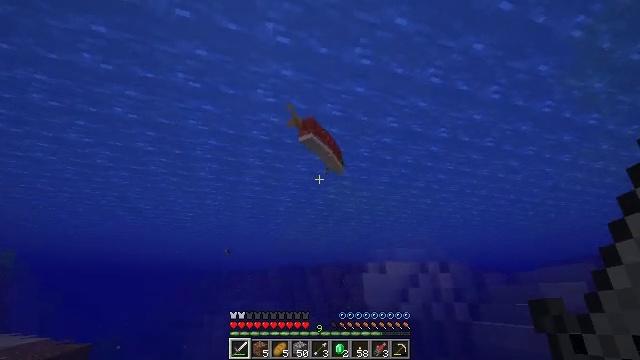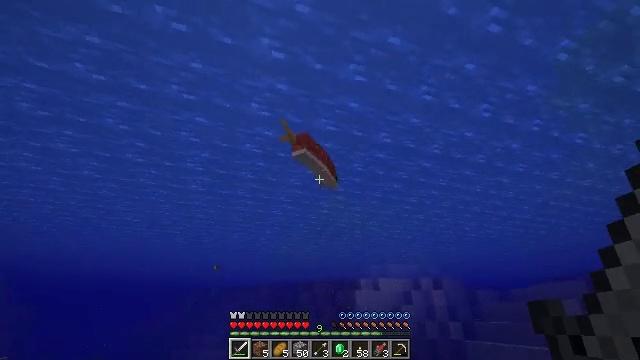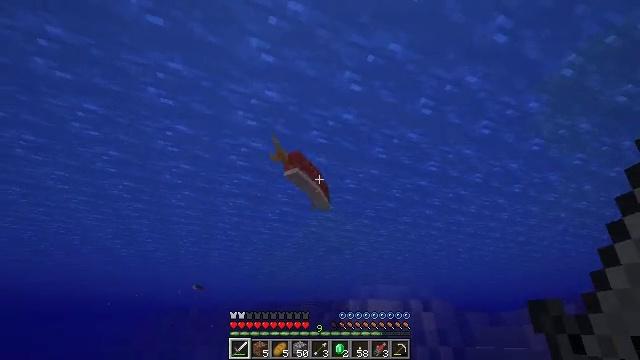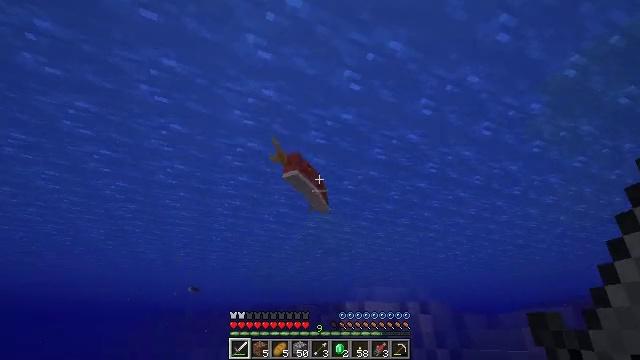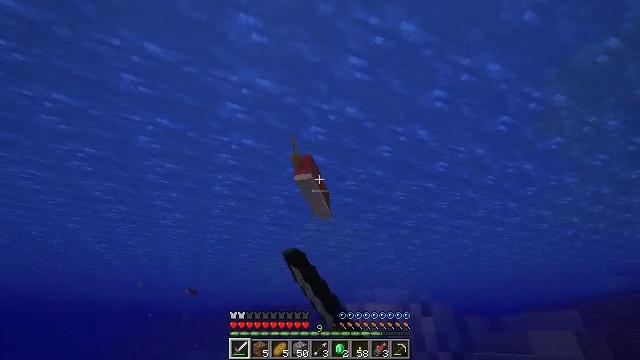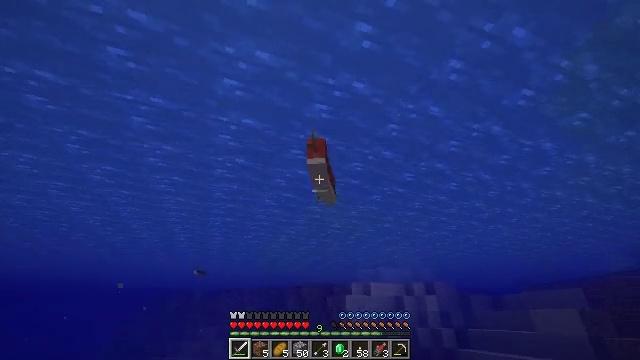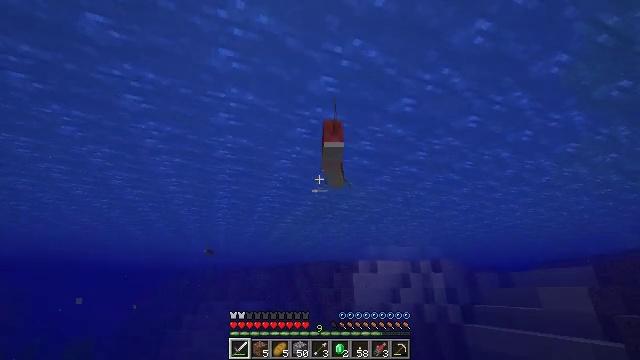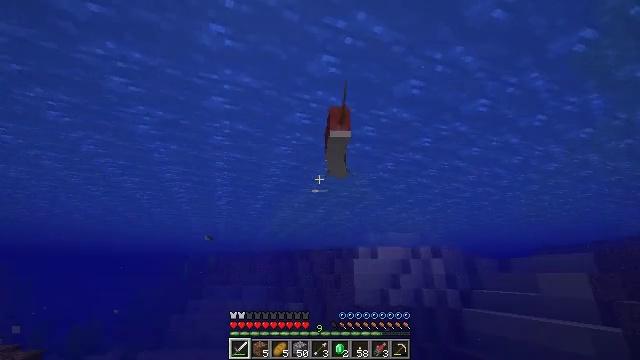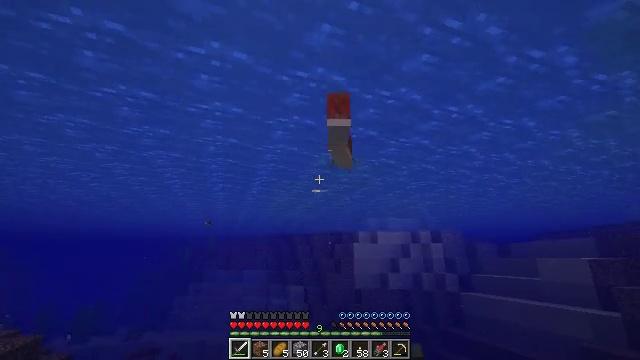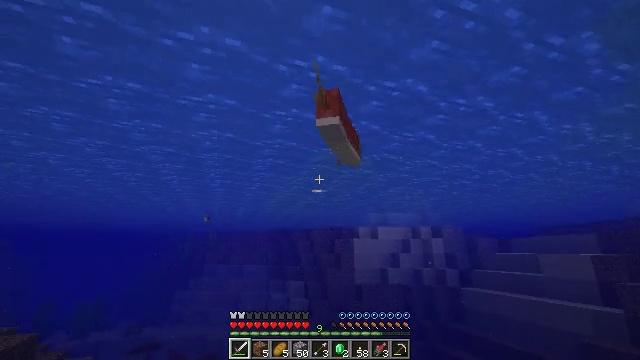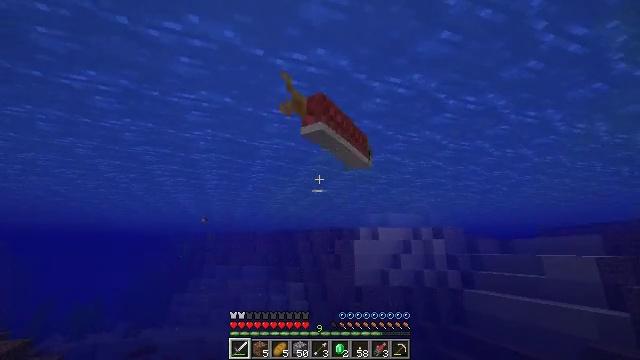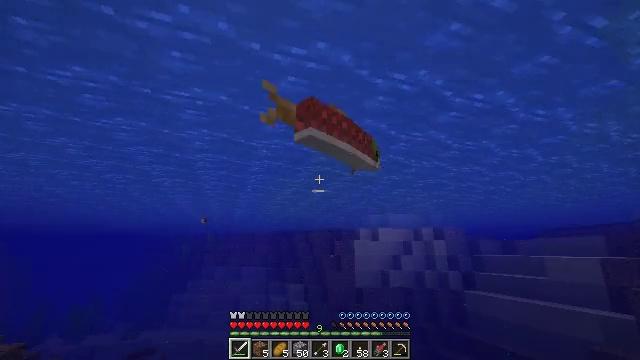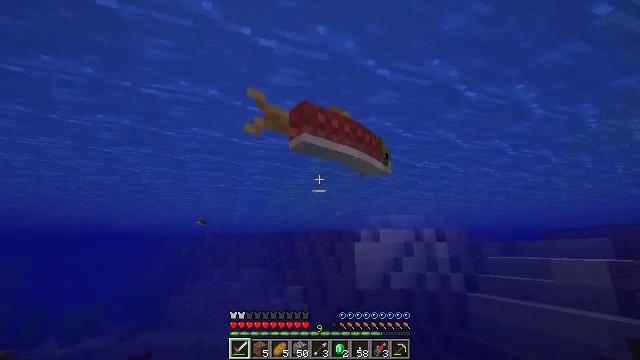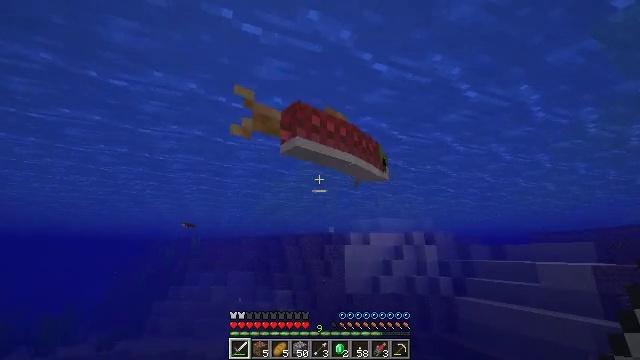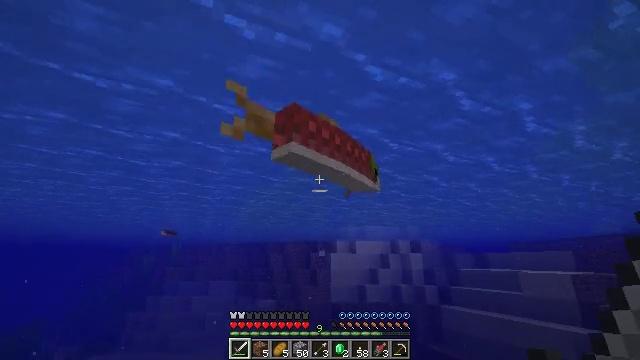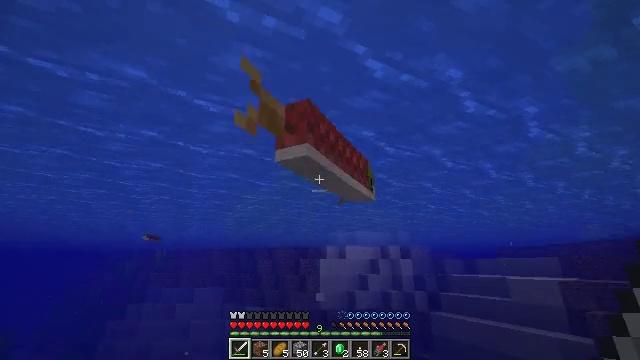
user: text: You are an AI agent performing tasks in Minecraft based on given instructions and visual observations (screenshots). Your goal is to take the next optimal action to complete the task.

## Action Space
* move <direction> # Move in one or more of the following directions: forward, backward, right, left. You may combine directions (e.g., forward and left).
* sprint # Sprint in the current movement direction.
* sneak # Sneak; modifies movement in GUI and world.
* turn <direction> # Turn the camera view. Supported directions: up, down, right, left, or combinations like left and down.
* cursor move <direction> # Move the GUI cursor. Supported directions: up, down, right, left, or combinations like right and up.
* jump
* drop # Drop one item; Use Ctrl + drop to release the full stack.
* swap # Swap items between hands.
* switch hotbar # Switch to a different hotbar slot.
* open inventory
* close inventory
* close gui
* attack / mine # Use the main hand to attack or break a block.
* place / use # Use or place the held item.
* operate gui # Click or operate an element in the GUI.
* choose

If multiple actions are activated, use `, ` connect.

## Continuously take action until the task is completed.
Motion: motion action
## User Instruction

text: Kill aquatic mobs.
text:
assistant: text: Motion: move forward, turn right and up
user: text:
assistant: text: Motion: move forward, turn right and up
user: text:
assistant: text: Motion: move forward, attack / mine
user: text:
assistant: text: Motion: move forward, attack / mine
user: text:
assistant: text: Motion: move forward, turn left and down, attack / mine
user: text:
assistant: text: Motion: move forward, turn left and down
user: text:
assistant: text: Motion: move forward, turn down
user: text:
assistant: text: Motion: move forward, turn down
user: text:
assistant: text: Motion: move forward, turn down
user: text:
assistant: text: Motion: move forward
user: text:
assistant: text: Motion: move forward
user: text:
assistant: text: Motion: move forward
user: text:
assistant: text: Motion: move forward, turn right
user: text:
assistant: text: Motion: move forward, turn right and up
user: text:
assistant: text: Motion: move forward, turn right, attack / mine
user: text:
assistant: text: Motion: move forward, turn right and down, attack / mine
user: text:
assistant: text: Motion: move forward, turn down, attack / mine
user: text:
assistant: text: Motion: move forward, turn down
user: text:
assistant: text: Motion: move forward
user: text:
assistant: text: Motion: move forward
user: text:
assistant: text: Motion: move forward
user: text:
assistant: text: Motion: move forward
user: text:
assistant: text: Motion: move forward
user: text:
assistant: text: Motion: move forward
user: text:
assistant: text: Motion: move forward, turn right
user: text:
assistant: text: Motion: move forward, turn right
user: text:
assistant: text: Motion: move forward
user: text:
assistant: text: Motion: move forward
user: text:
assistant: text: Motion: move forward
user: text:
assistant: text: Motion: move forward